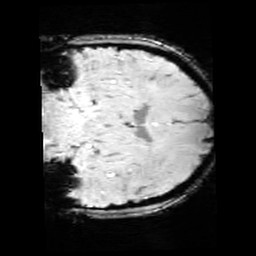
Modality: SWI
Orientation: coronal
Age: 10
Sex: female
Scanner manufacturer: siemens
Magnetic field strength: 3 T
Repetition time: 0.027 s
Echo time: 0.02 s